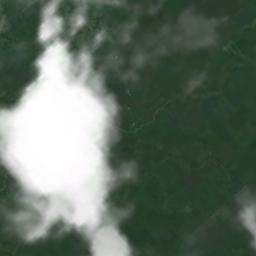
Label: cloud